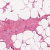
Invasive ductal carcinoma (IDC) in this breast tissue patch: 0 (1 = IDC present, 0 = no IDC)